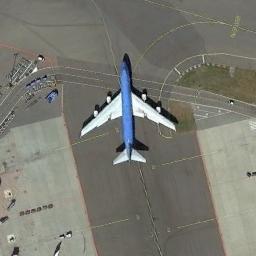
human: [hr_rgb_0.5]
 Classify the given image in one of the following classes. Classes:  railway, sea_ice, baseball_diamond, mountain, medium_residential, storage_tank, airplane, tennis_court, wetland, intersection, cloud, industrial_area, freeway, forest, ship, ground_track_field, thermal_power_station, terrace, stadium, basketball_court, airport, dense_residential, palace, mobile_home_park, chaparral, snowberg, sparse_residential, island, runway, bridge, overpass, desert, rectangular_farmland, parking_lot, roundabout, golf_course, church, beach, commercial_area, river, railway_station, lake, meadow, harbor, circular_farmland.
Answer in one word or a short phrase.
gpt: airplane